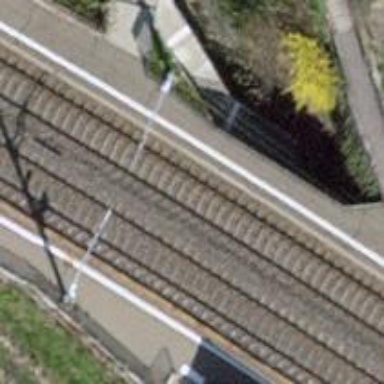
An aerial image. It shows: Public transport stop position.